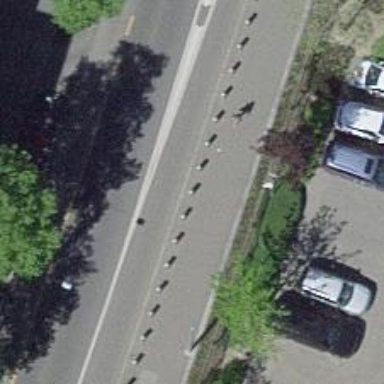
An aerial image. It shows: Bollard barrier.